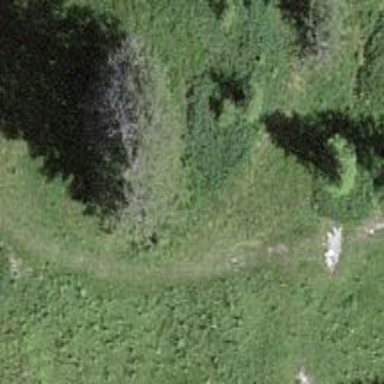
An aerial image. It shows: Needle-leaved tree in natural setting.